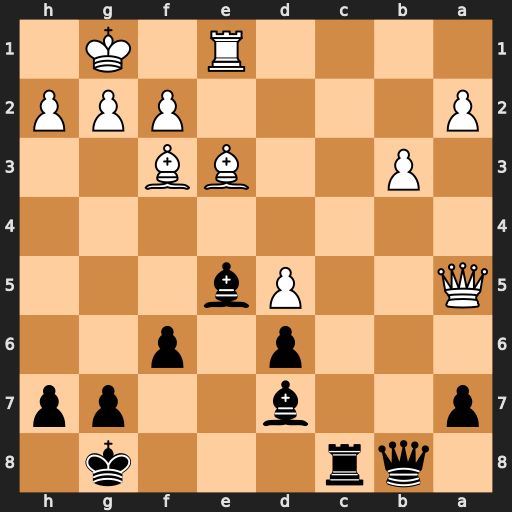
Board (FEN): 1qr3k1/p2b2pp/3p1p2/Q2Pb3/8/1P2BB2/P4PPP/4R1K1
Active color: b
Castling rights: -
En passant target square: -
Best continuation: Bc3 Qxc3 Rxc3